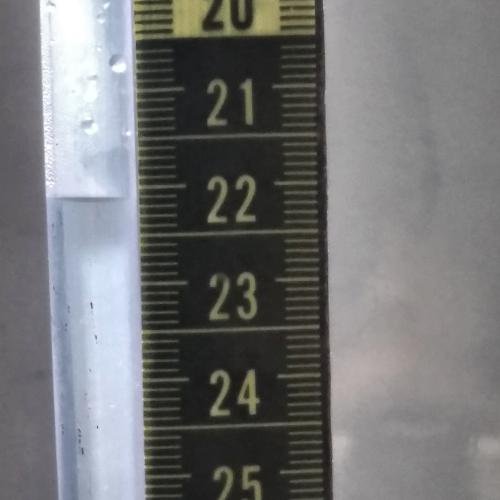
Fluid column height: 22.1 cm